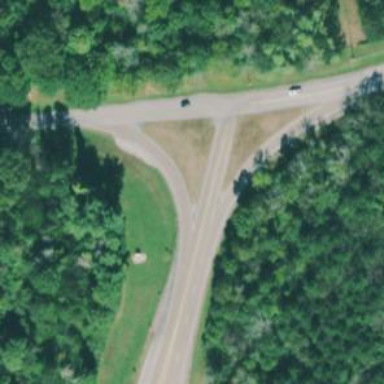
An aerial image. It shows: Secondary link road.